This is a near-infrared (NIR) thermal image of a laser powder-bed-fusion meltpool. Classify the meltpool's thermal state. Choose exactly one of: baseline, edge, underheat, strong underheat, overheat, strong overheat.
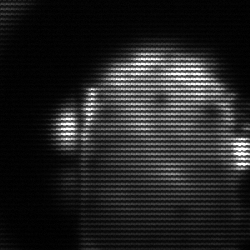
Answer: baseline